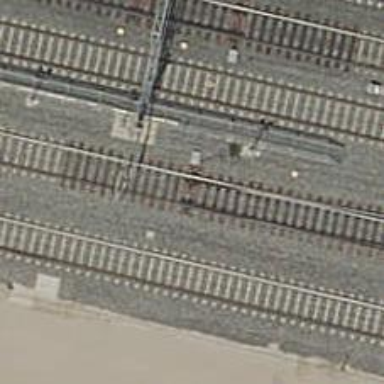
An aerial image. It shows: Railway switch.